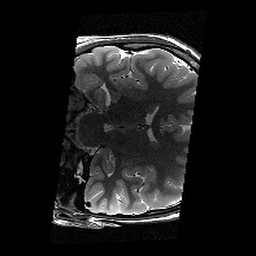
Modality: T2w
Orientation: coronal
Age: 12
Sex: female
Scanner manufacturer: siemens
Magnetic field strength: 3 T
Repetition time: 9.23 s
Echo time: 0.067 s